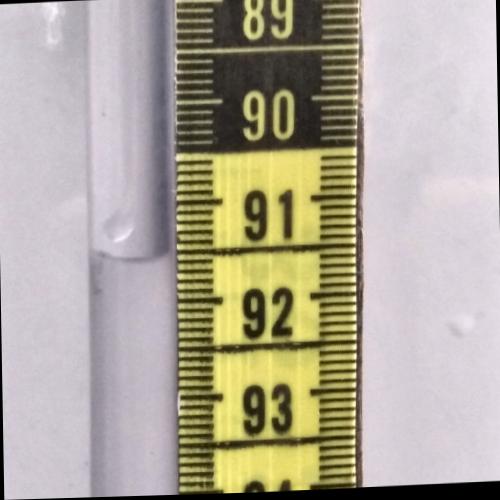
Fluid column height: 91.5 cm